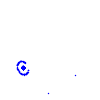
Particle: electron